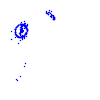
Particle: proton